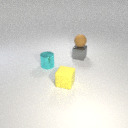
small gray metal cube behind small yellow rubber cube